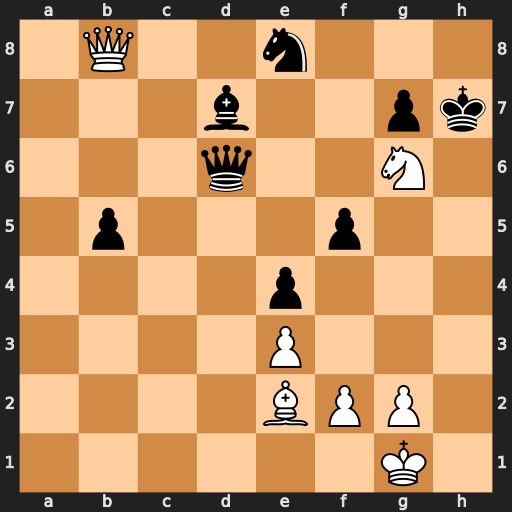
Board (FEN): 1Q2n3/3b2pk/3q2N1/1p3p2/4p3/4P3/4BPP1/6K1
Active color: w
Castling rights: -
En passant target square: -
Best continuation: Qxd6 Nxd6 Nf8+ Kh6 Nxd7